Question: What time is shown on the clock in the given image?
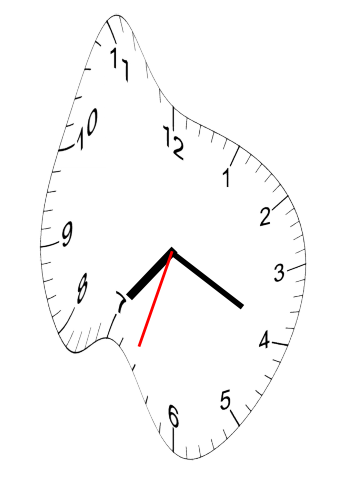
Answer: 07:19:33